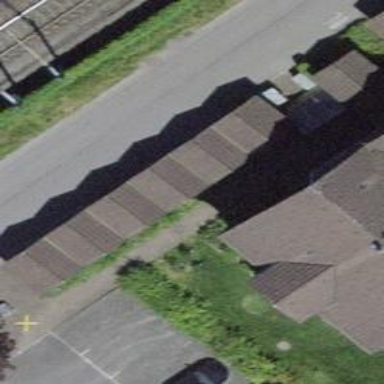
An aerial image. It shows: Group of garages.